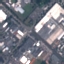
Land use / land cover: Industrial